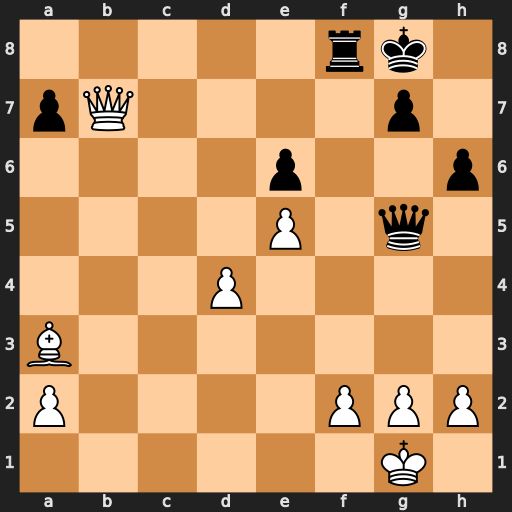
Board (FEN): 5rk1/pQ4p1/4p2p/4P1q1/3P4/B7/P4PPP/6K1
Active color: w
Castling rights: -
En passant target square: -
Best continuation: h4 Qxh4 Bxf8